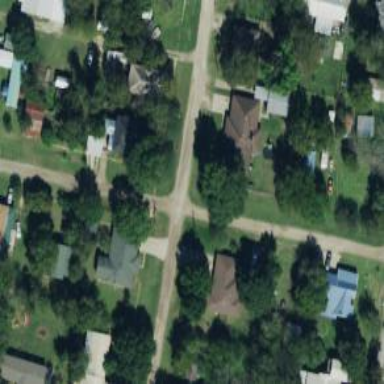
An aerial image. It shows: Residential road.